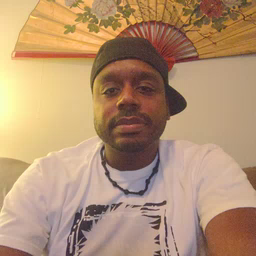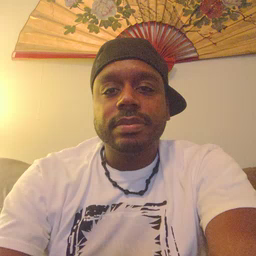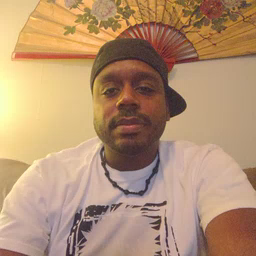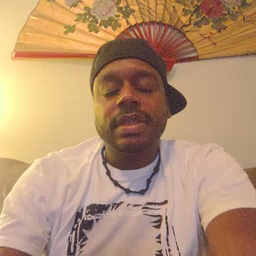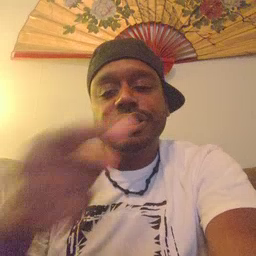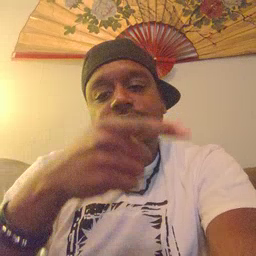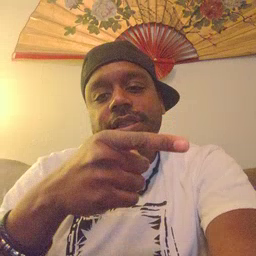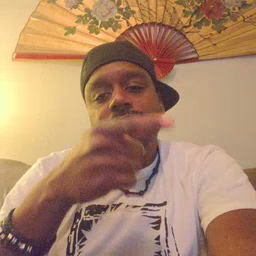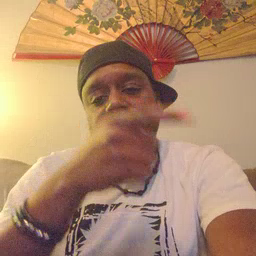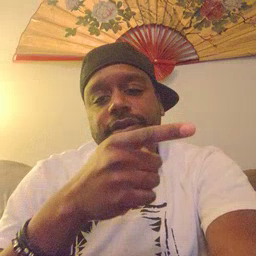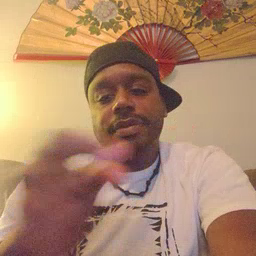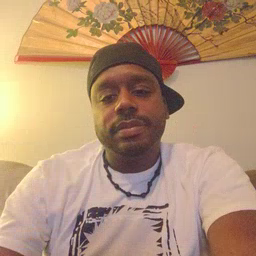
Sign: hesheit